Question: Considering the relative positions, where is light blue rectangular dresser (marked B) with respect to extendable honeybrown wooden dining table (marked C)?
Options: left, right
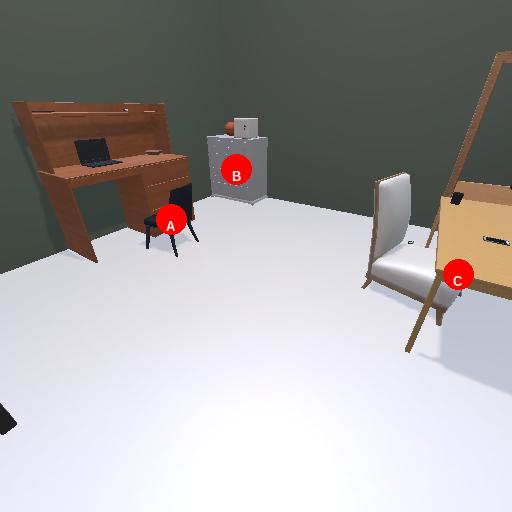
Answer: left